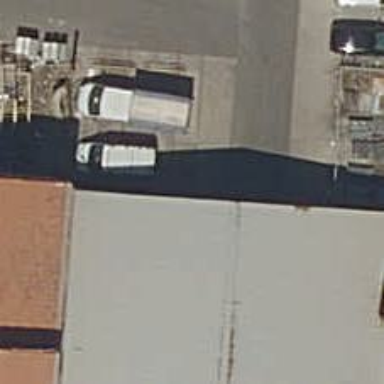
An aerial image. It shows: Yard for service or maintenance purposes.